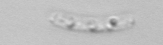
Label: Guinardia_striata